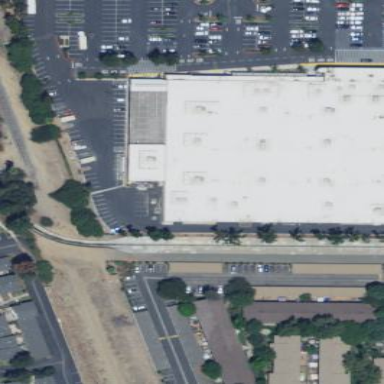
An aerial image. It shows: Retail building housing supermarket.